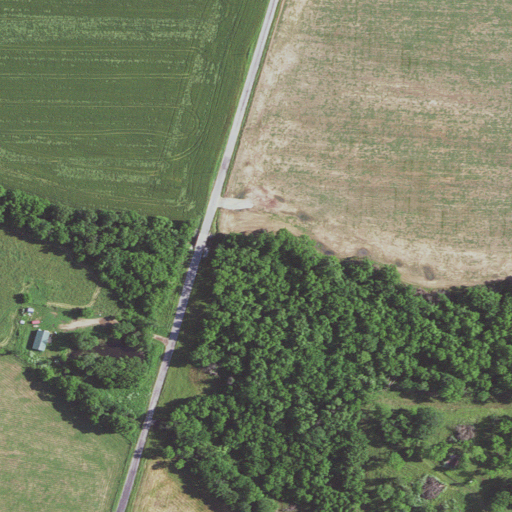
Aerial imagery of valley in Missouri named Pleasant Valley containing pasture, deciduous forest, open development, grassland, and medium intensity development